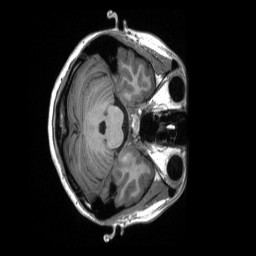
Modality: T1w
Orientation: axial
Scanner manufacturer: siemens
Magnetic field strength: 3 T
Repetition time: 2.3 s
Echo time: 0.00232 s